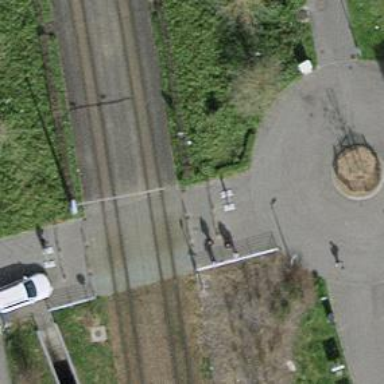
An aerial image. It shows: Cycle barrier.